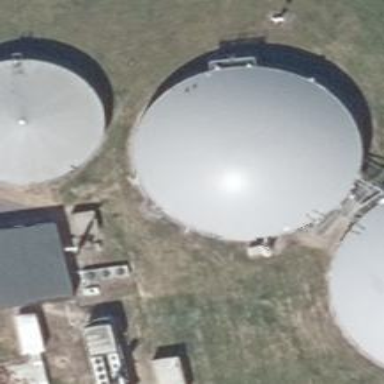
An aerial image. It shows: Digester building.